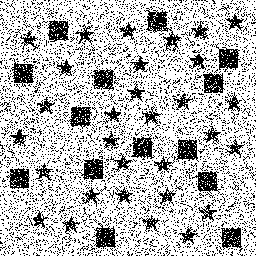
Squares: 14
Triangles: 0
Stars: 30
Total shapes: 44